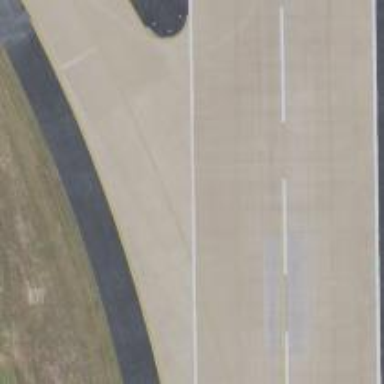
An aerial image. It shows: View of taxiway at the airport.